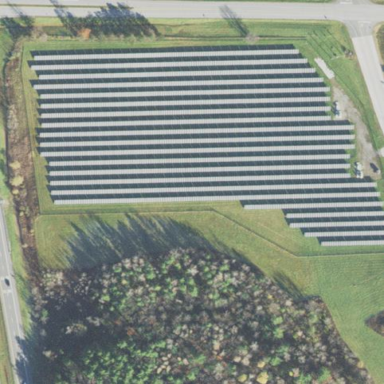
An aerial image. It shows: Solar power plant using photovoltaic technology.